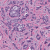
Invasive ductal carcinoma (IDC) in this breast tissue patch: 1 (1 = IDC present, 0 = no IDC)